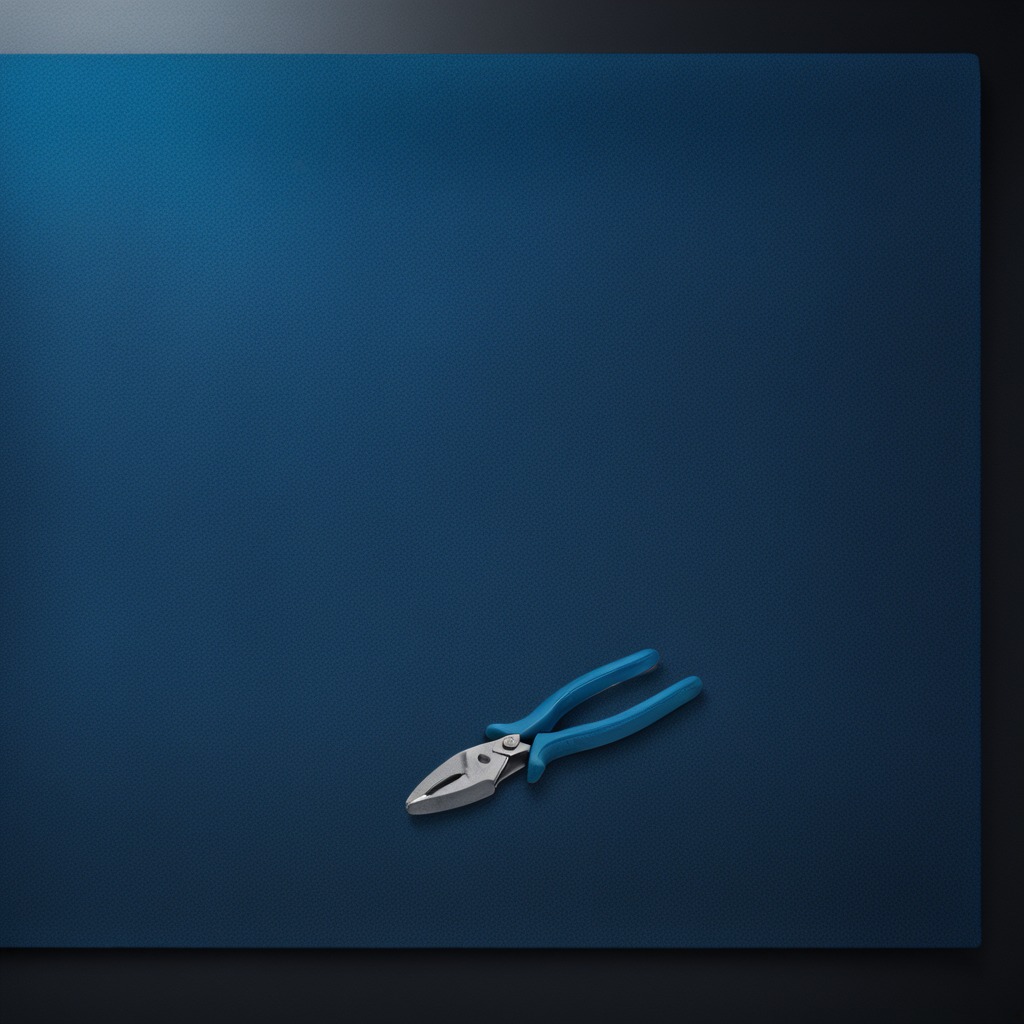
A plier is lying on a clean granite tabletop covered with a blue rubber mat inside a workshop at night dim ambient light soft shadows worn but beneath the mat